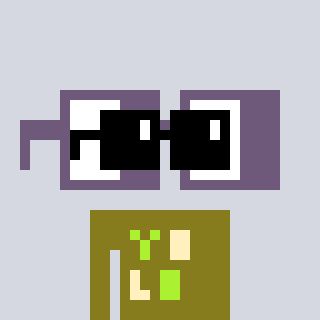
a pixel art character with square black sunglasses, a glasses-shaped head and a gunk-colored body on a cool background